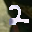
Label: 2